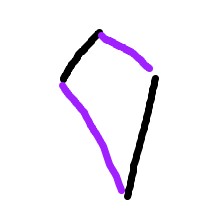
Shape: kite